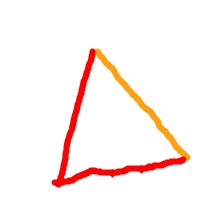
Shape: triangle